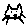
Label: cat